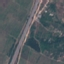
Land use / land cover class: Highway